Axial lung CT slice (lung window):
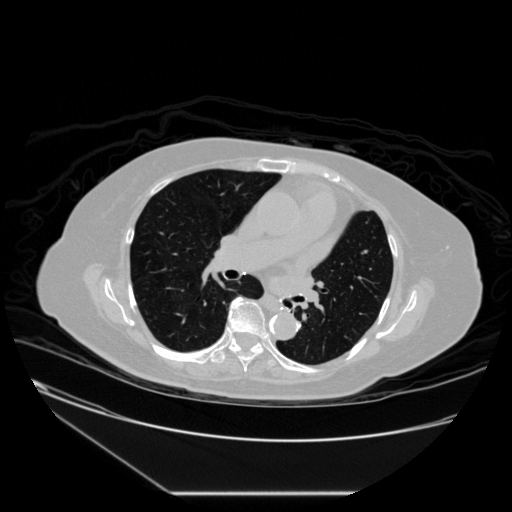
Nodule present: no